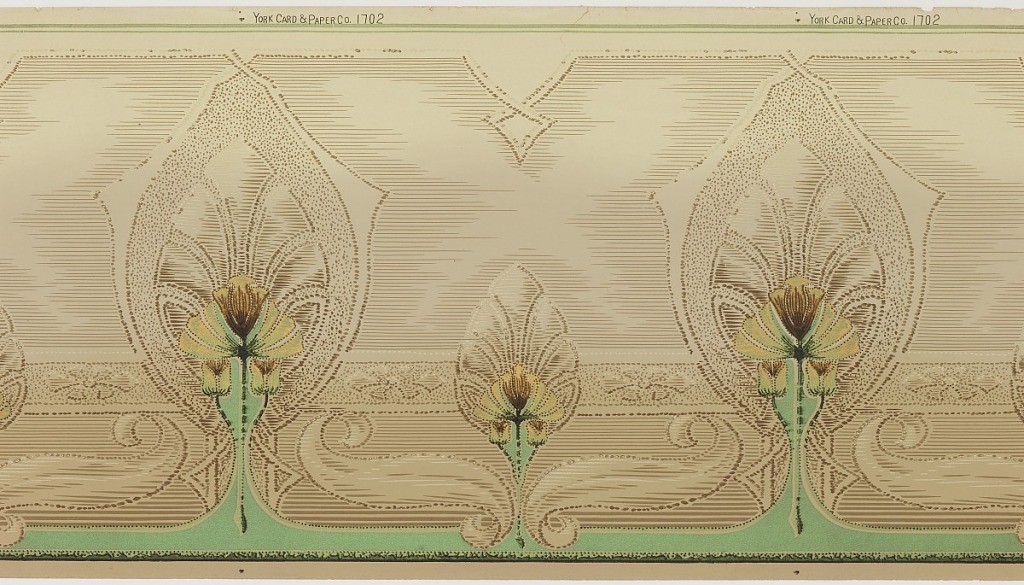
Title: Frieze
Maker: York Card & Paper Co., 1891
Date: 1905–1915
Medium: Machine-printed paper, liquid mica
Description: Floral medallion containing stylized tulip and buds, alternating between large and small. A band of green runs along bottom edge, connecting flowers.